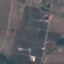
Land use / land cover class: PermanentCrop